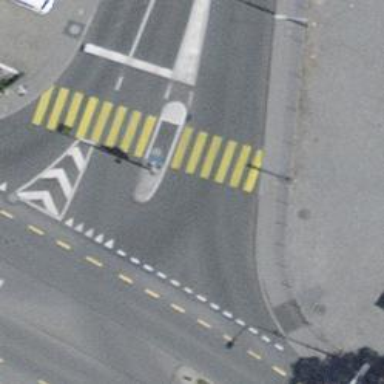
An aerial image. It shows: Crossing with traffic signals.